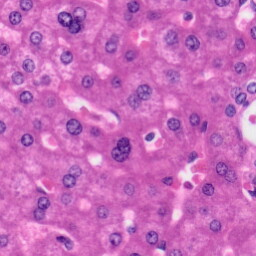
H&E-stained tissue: Liver